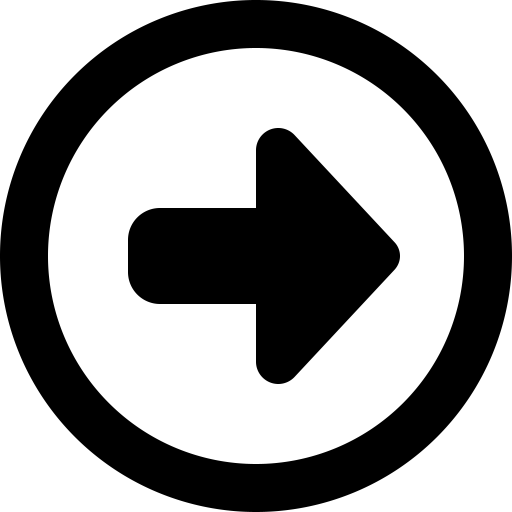
Tags: icon, FontAwesome, fa-icon, outline, circle, right